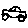
Label: car